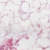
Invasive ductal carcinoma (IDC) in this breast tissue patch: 0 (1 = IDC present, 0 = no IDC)